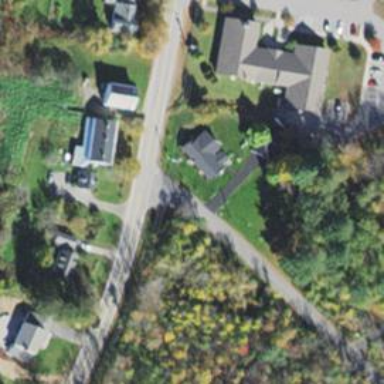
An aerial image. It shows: Residential road.